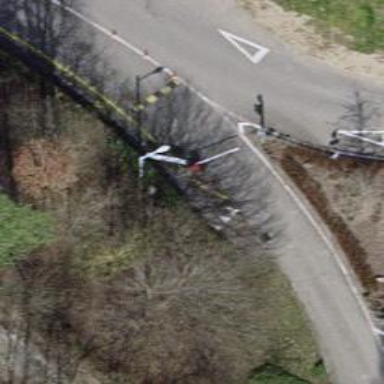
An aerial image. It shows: Lift gate barrier.